Question: I am able to invoke 'Web Api 2', from 'static html form' with 'get' as below.
Web API:
'''
public class WebServiceController : ApiController
{
[HttpGet]
[Route("api/WebService")]
public IHttpActionResult Post(string FirstName, string Surname)
{
//work
return StatusCode(HttpStatusCode.OK);
}
}
'''
HTML Form:
'''
<form action="http://localhost:27020/api/WebService/" method="get">
<input type="text" name="FirstName" id="FirstName" />
<input type="text" name="Surname" id="Surname" />
<input type="submit" />
</form>
'''
When I switch from 'get' to 'post' request with 'method="post"' and '[HttpPost]' I am getting the screenshot below on Chrome:

What am I doing wrong?
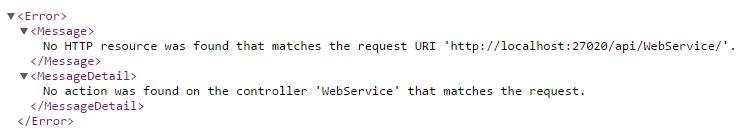
Answer: WebAPI can't read each method parameter independently. You'll have to encapsulate them:
'''
public class WebServiceController : ApiController
{
[HttpGet]
[Route("api/WebService")]
public IHttpActionResult Post(MyRequest request)
{
//work
return StatusCode(HttpStatusCode.OK);
}
}
public class MyRequest
{
public string FirstName { get; set; }
public string Surname { get; set; }
}
'''